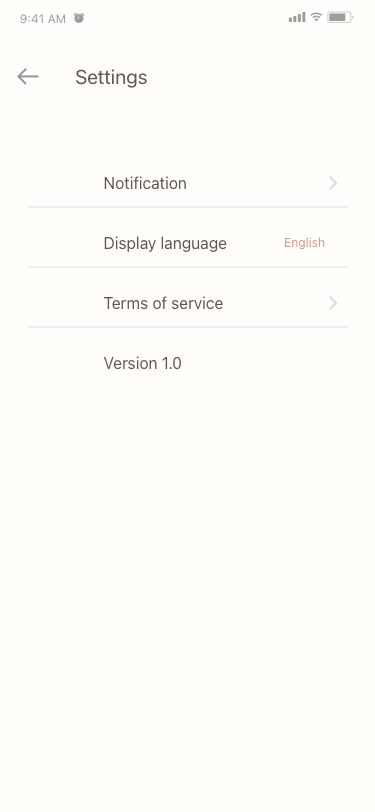
Text in this UI design:
Type something
Result